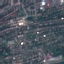
Land use / land cover class: Residential